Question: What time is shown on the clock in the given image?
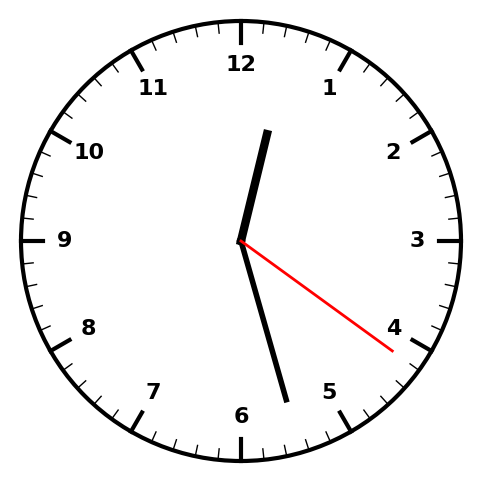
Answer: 12:27:21